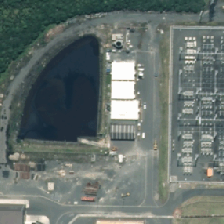
Land cover: lake_pond